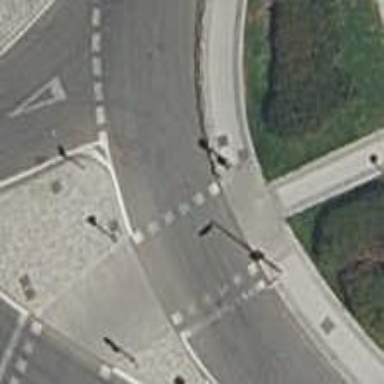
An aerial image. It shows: Road crossing with traffic signals.